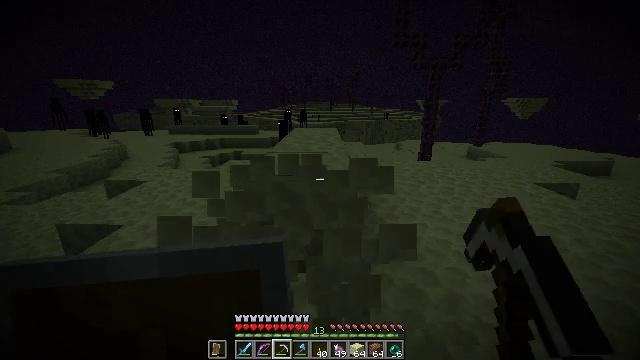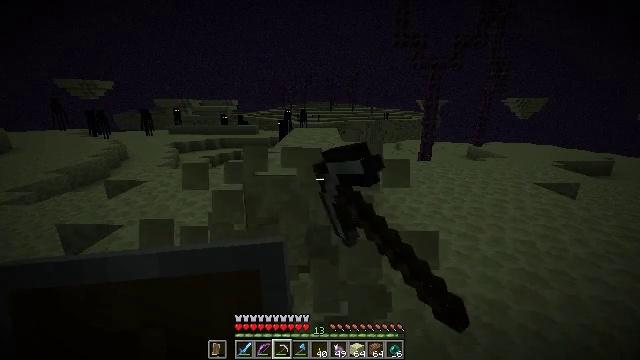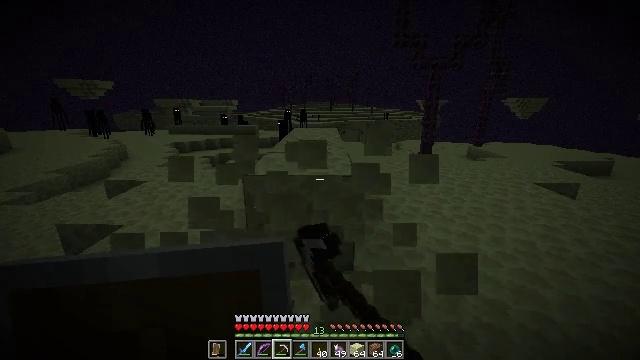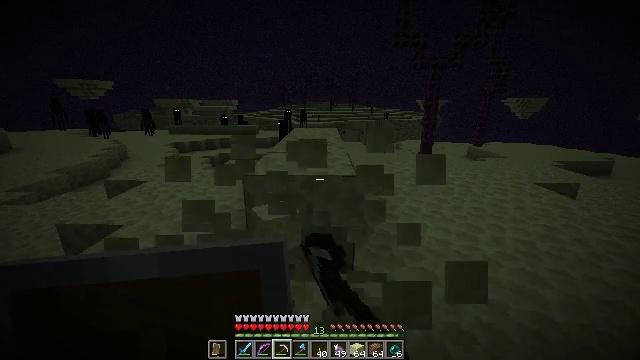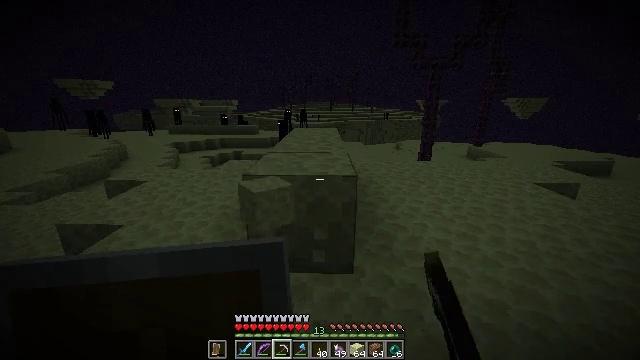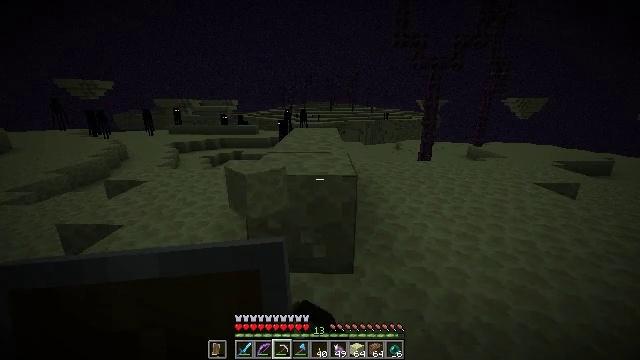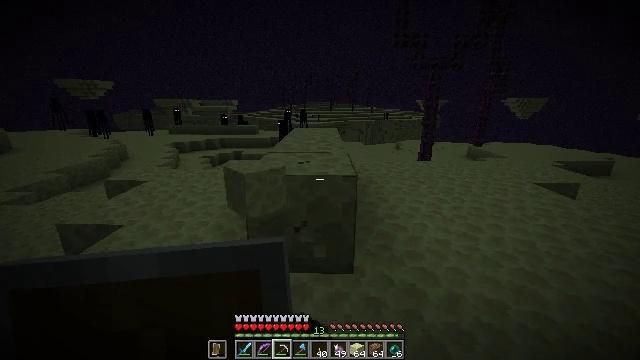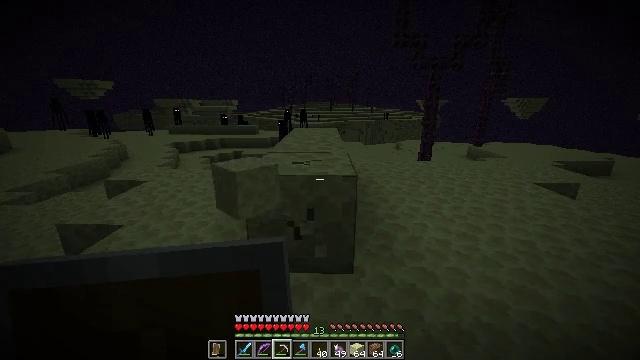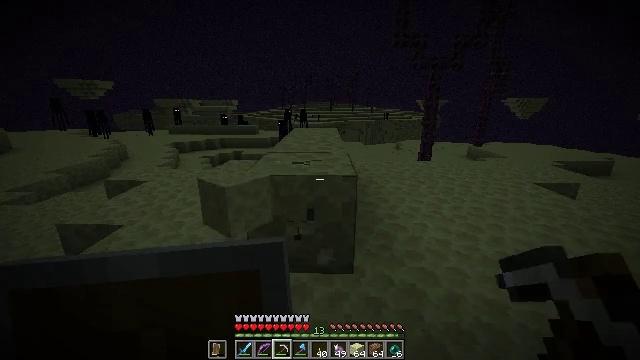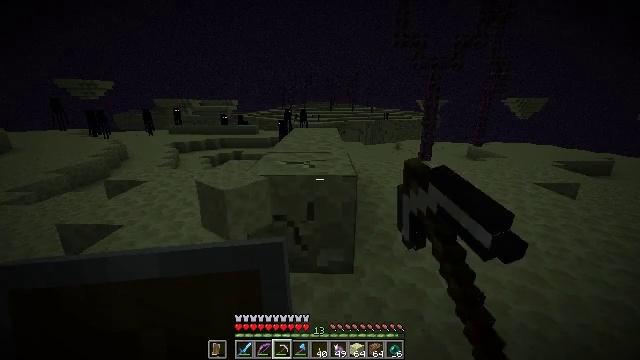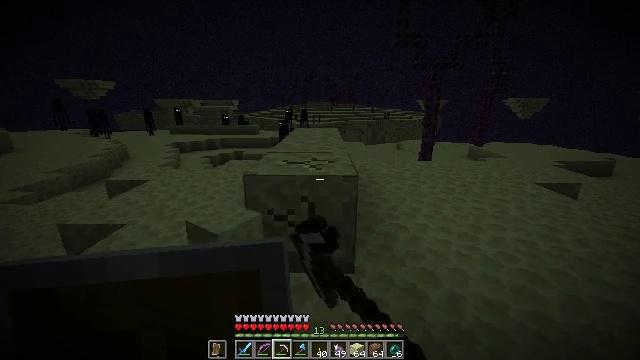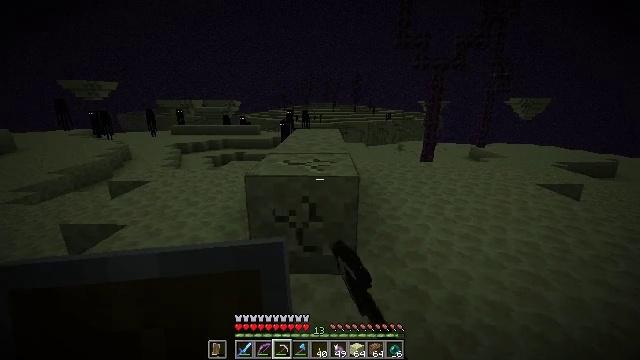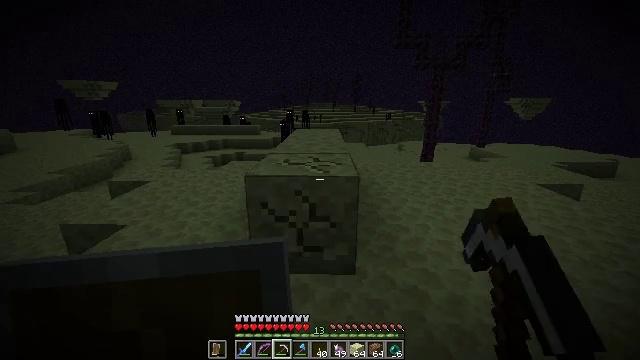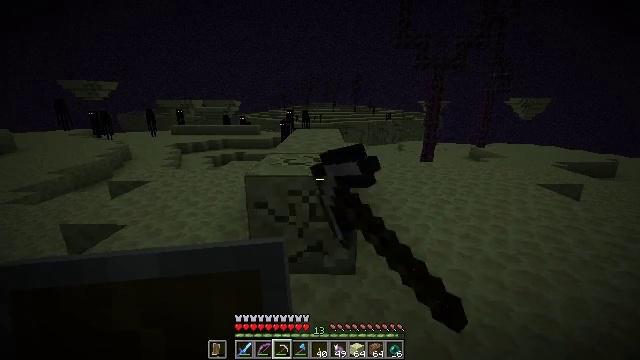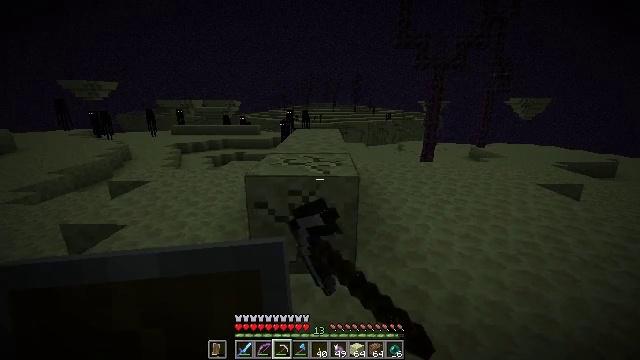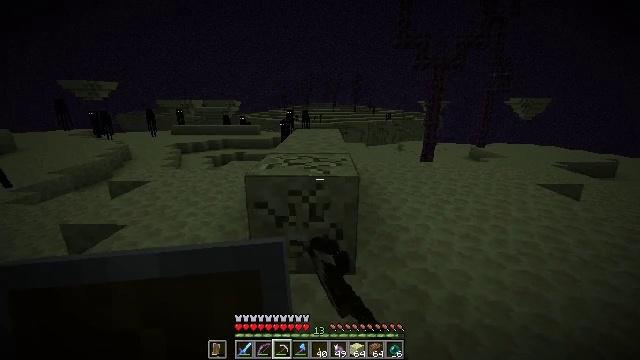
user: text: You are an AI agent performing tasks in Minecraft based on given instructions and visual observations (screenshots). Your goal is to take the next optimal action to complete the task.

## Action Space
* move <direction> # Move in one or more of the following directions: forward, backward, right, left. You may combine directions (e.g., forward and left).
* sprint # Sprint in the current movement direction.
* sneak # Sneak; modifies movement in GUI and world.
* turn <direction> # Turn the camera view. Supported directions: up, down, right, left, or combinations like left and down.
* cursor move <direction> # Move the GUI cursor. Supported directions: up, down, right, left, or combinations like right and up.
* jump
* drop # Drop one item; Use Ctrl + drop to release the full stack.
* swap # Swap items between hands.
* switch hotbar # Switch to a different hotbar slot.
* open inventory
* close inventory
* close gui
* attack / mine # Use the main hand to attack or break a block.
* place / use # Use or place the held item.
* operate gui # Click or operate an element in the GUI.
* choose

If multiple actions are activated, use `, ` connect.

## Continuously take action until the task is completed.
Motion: motion action
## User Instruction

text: Mine the end stone in the End dimension.
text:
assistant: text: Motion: attack / mine
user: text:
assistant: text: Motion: attack / mine
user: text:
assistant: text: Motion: attack / mine
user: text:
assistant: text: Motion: attack / mine
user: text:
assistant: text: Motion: attack / mine
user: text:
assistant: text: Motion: attack / mine
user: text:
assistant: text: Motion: attack / mine
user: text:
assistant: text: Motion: attack / mine
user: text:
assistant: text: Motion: attack / mine
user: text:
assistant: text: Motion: attack / mine
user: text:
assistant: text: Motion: attack / mine
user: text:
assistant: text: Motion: attack / mine
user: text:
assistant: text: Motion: attack / mine
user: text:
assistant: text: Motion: attack / mine
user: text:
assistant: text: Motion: attack / mine
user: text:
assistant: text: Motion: attack / mine
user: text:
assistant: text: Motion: attack / mine
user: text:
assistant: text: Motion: attack / mine
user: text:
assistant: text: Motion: attack / mine
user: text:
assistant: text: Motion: attack / mine
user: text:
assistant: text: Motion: move forward, attack / mine
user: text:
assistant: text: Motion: move forward, attack / mine
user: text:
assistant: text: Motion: move forward, attack / mine
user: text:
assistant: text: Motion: move forward, attack / mine
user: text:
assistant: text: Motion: move forward, attack / mine
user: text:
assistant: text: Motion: move forward, attack / mine
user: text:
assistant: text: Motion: move forward, attack / mine
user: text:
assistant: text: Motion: attack / mine
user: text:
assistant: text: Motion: attack / mine
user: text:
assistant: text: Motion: attack / mine